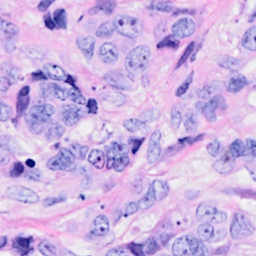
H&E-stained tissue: Breast